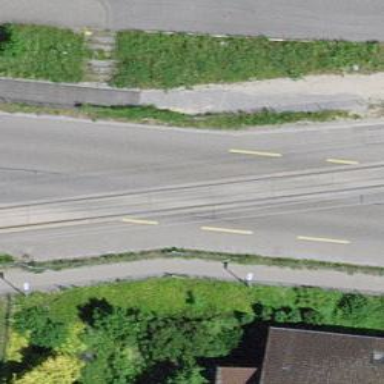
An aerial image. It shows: Full barrier level crossing along the railway.